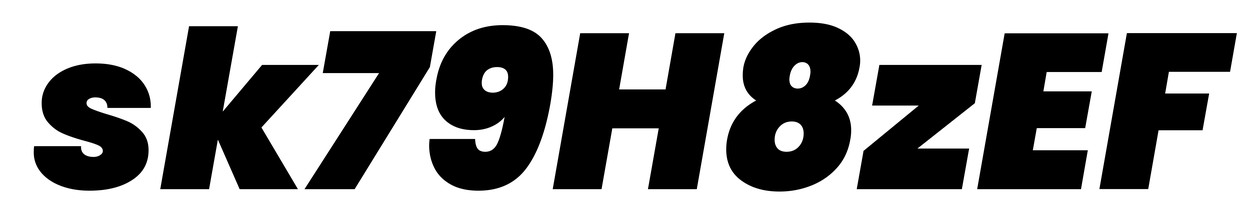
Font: Poppins-BlackItalic